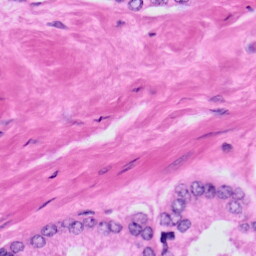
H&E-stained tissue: Prostate